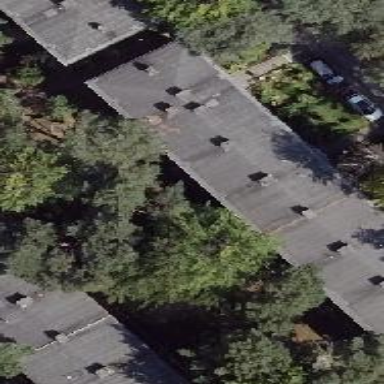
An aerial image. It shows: Flat-roofed apartment building.